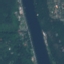
Label: River